Воздушный шар надувается и соединяется с водяным манометром как показано на рисунке. Разница высот между столбами воды в плечах манометра составляет $10~см$. Если мы аккуратно расположим железный цилиндрический стержень длины $50~см$ и диаметра $2~см$ на вершину шара, будет ли вода в манометре переливаться через край?
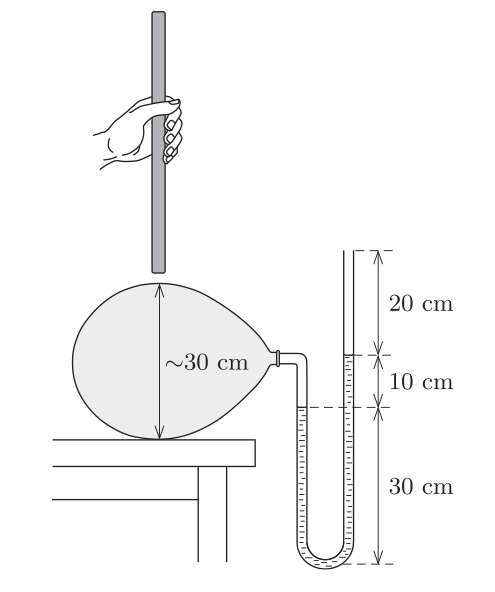
Ответ: Нет.
Темы:
T, ★, Механика, 200 задач, Давление, Манометр